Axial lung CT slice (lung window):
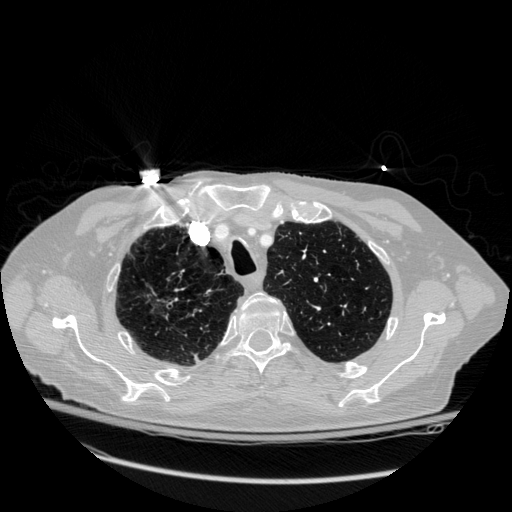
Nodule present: no